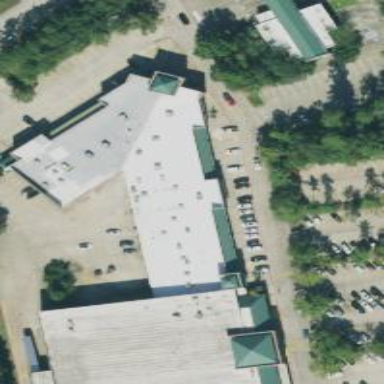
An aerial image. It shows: Veterinary facility.